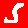
Digit: 5